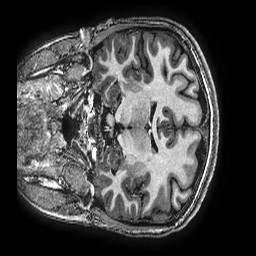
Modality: T1w
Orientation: coronal
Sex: female
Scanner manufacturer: ge
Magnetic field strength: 3 T
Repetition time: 0.00766 s
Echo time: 0.003476 s